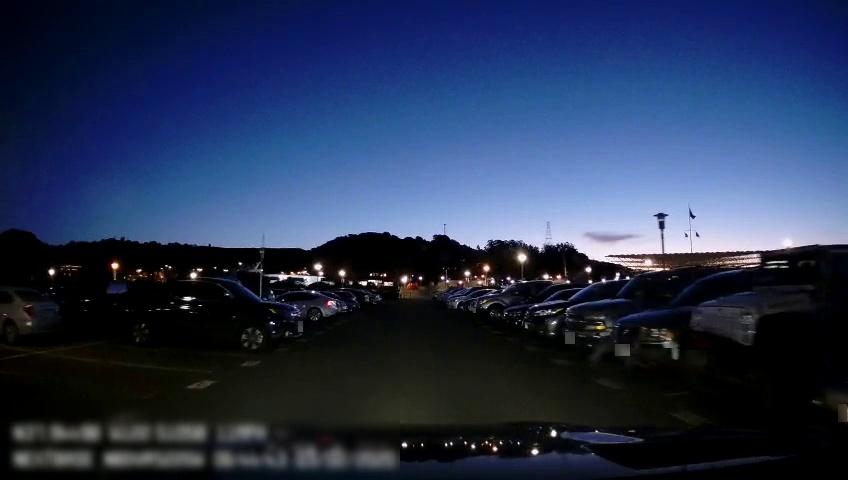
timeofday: Night
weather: Other
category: Drivable Space
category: Vehicles | SUV
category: Vehicles | Truck
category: Vehicles | SUV
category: Vehicles | SUV
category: Vehicles | SUV
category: Vehicles | Truck
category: Vehicles | Car
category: Vehicles | Car
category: Vehicles | Car
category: Vehicles | SUV
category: Vehicles | SUV
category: Vehicles | SUV
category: Vehicles | SUV
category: Vehicles | Car
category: Vehicles | SUV
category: Vehicles | Truck
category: Vehicles | Car
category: Vehicles | SUV